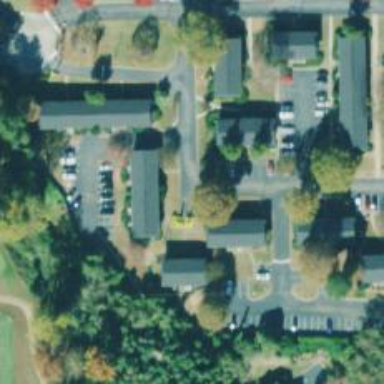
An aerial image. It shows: Residential road passing by apartment building.